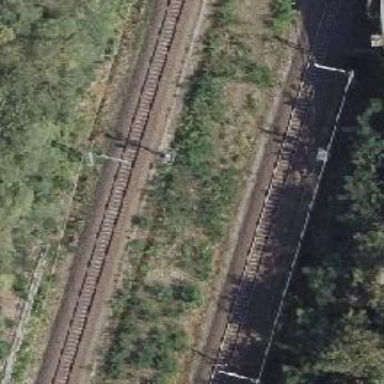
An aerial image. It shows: Railway signal.